Interaction volume radius: 5 \u00c5
Interaction volume height: 20 \u00c5
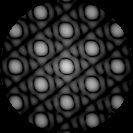
Disorder parameter: 0.005344